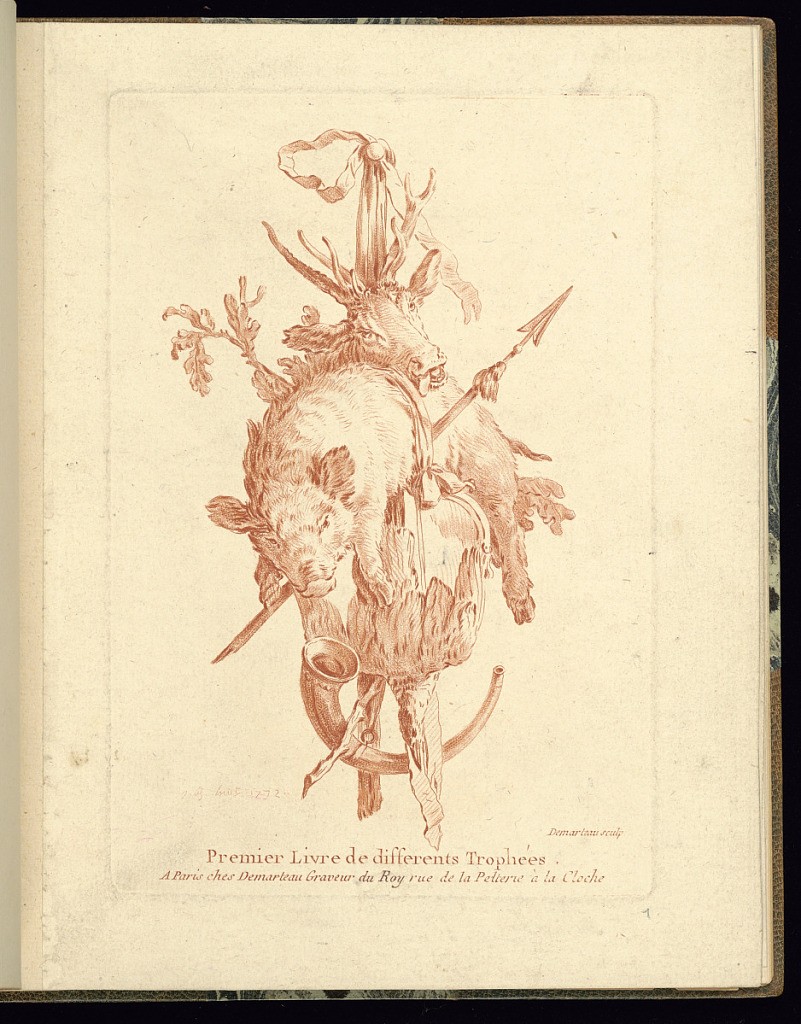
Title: Title Page
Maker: Jean-Baptiste Huet, French, 1745 – 1811
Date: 1772
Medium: Crayon manner etching in red ink on laid paper
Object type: Print
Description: Title page and first plate from a series of four ornament prints of designs for trophies. Hanging from tied ribbons - a dead deer, hog or pig and bird, together with a spear, horn, and some foliate branches. The tile is lettered below, and the plate is signed and dated.